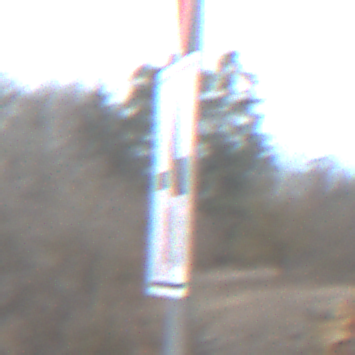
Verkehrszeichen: VerlaufVorfahrtsstrasse4
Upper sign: VorfahrtGewaehren
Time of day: MorningAfternoon
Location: Outdoor (Suburban)
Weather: Overcast
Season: NotSpecified
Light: Natural